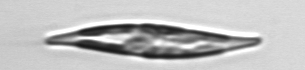
Label: Pleurosigma